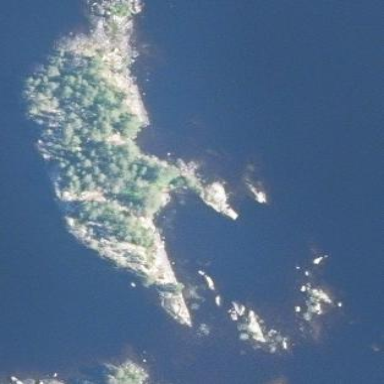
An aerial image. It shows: Island.